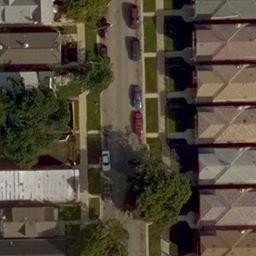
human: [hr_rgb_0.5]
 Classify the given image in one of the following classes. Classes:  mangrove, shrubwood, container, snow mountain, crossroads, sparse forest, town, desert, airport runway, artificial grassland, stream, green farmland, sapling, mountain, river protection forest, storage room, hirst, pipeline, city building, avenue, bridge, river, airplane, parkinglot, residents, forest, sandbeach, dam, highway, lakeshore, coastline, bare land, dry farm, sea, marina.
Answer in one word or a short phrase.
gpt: residents